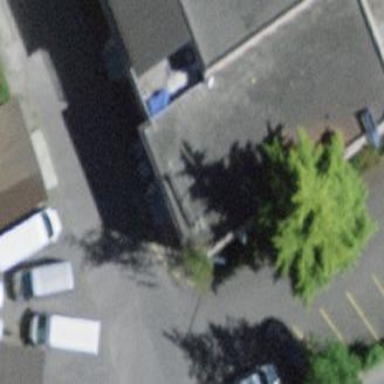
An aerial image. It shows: Commercial building.